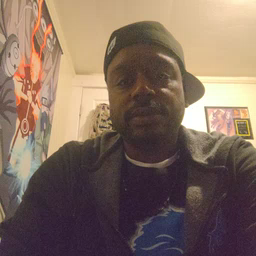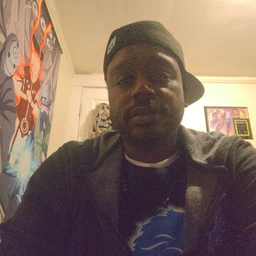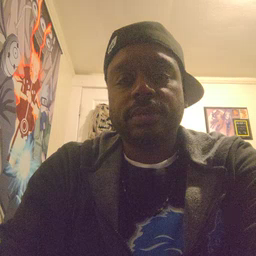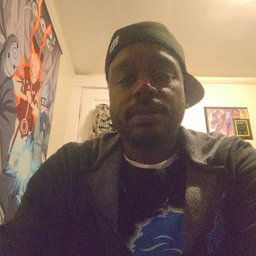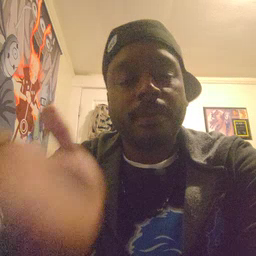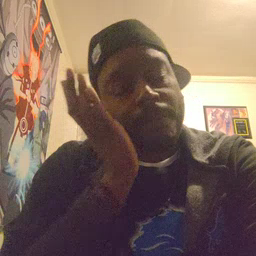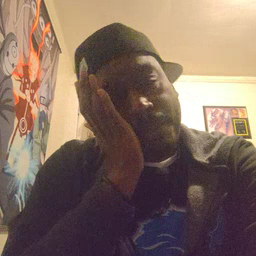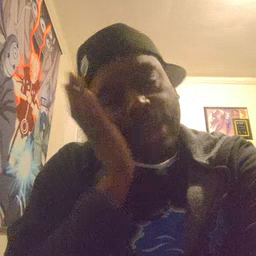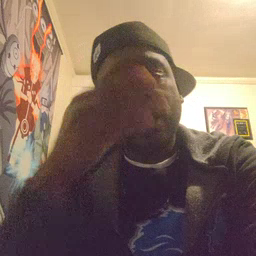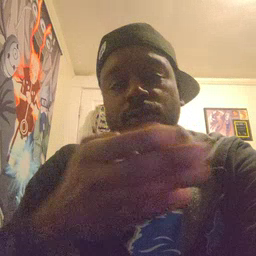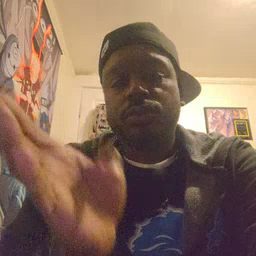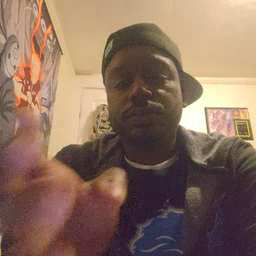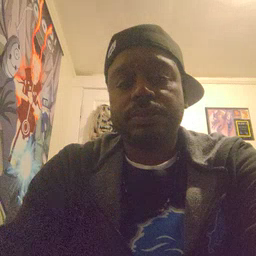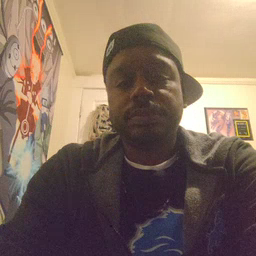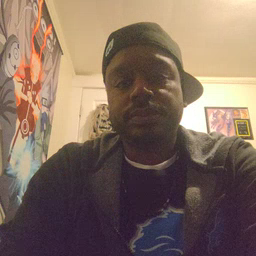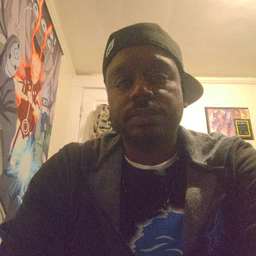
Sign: bedroom